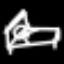
Label: bed